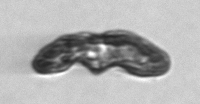
Label: Karenia